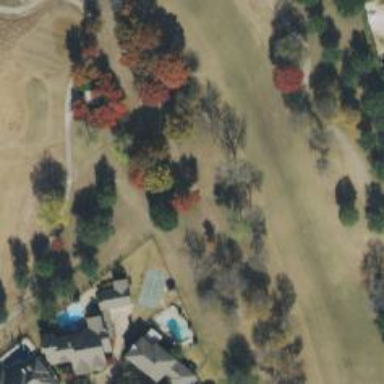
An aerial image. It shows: Grassy area designated as golf fairway.